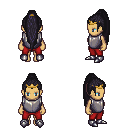
a pixel art fantasy rpg character, female body template, human, tanned skin, steel chest armor, red pants, raven extra-long topknot hairstyle, gold tiara, metal boots, four views (front, back, left, right), 2x2 character sprite sheet, small pixel art, hard edges, no anti-aliasing